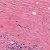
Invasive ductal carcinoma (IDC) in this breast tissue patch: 1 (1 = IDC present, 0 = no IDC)